Question: In the book C# 5.0 in a nutshell by Joseph Albahari I found this

where it says as soon as you pass the line of code where a variable is last used, the object referenced by it is eligible for garbage collection (That is if no other variable holds a reference to that object).
However according to <URL> lecture from UC Berkley, as long as a reference to the object exists on the stack, it won't be garbage collected. My understanding is, until the method returns, the variable stays on the stack. Which means any object referenced by it is alive until the method returns.
Is this an error in the book or does java and .net garbage collection work differently?
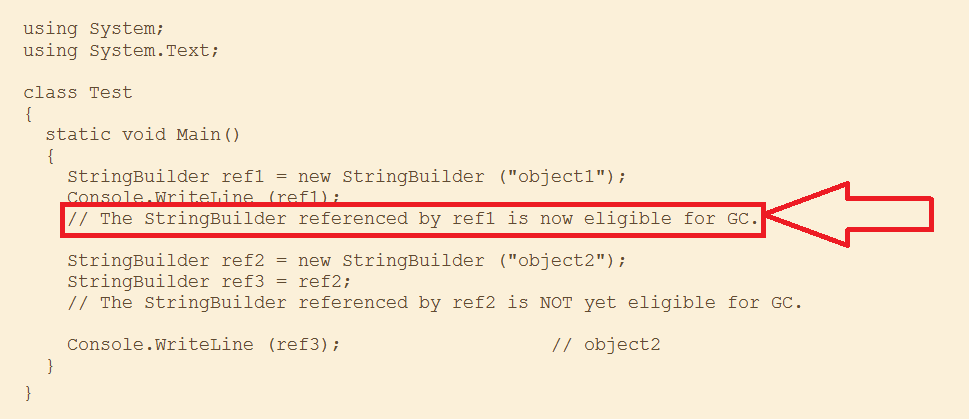
Answer: > However according to this lecture from UC Berkley, as long as a reference to the object exists on the stack, it won't be garbage collected.
You're right. What you're missing is that a reference no longer exists on the stack.
For the code that constructs an object on the stack:
'''
StringBuilder ref1 = new StringBuilder("object1");
'''
the variable 'ref1' is stored on the stack, in memory location:
'''
0x403730:
Stack Pointer -> 0x40372C: pointer to ref1
0x403728: saved value of EBP
0x403724: saved value of return address
0x403720
'''
Now comes the next line:
'''
StringBuilder ref2 = new StringBuilder("object2");
'''
Where is the pointer to 'ref2' going to be stored? On the stack: yes. But on the stack? In the memory location that was being used for 'ref1' of course!:
'''
0x403730:
Stack Pointer -> 0x40372C: pointer to ref2
0x403728: saved value of EBP
0x403724: saved value of return address
0x403720
'''
It would be to simply push another value onto the stack:
'''
Stack Pointer -> 0x403730: pointer to ref2
0x40372C: pointer to ref1
0x403728: saved value of EBP
0x403724: saved value of return address
0x403720
'''
It would be silly because 'ref1' isn't needed anymore.
That's why 'ref1' is eligible for garbage collection: there are no longer any references to it.